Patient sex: M
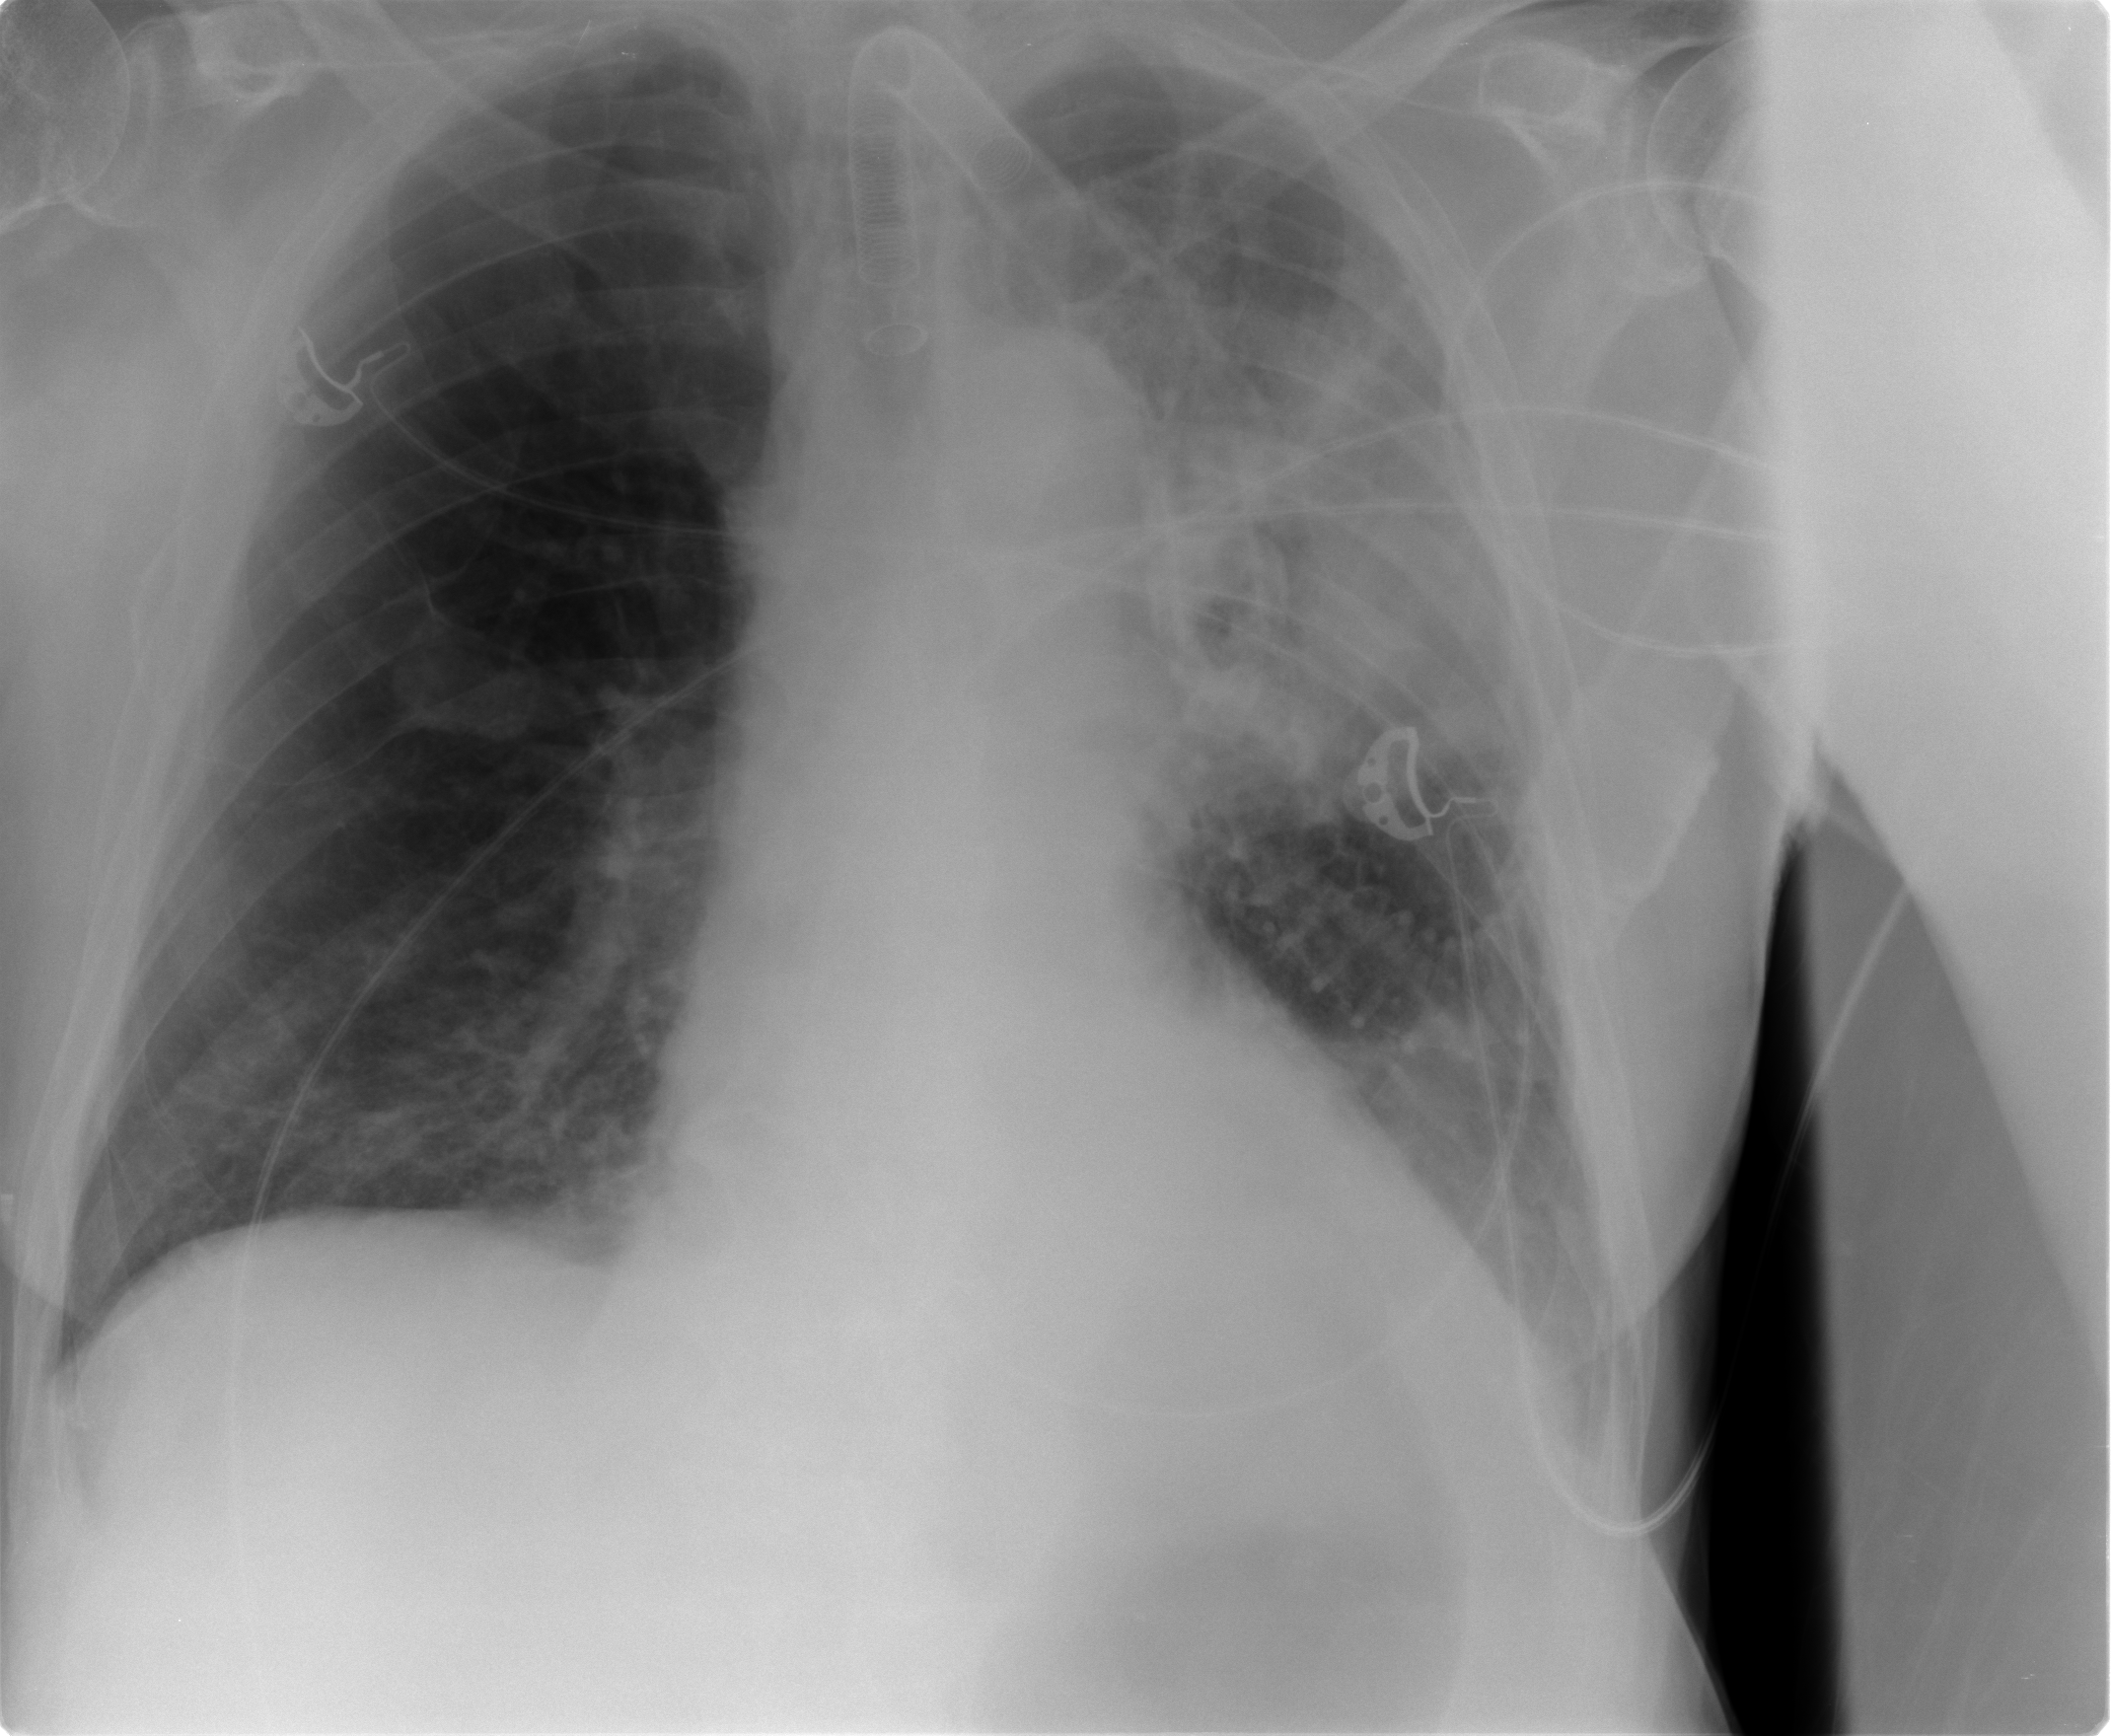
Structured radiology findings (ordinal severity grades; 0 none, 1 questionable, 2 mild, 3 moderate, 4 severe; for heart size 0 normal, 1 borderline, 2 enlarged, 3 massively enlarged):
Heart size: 0
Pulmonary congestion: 0
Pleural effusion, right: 0
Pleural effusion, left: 2
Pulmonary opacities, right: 0
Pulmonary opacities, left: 2
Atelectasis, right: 2
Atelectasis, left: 3